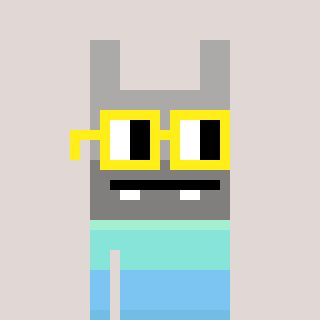
a pixel art character with square yellow glasses, a rabbit-shaped head and a grayscale-colored body on a warm background